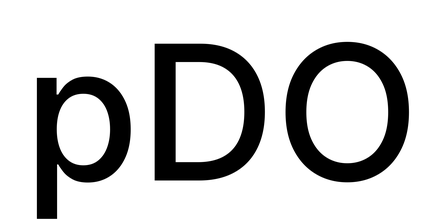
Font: Inter_Medium